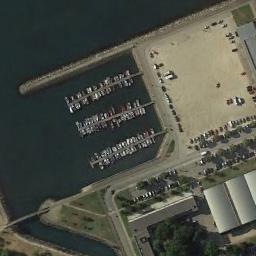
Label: harbor